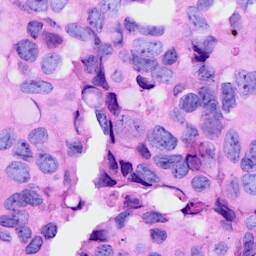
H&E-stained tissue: Breast